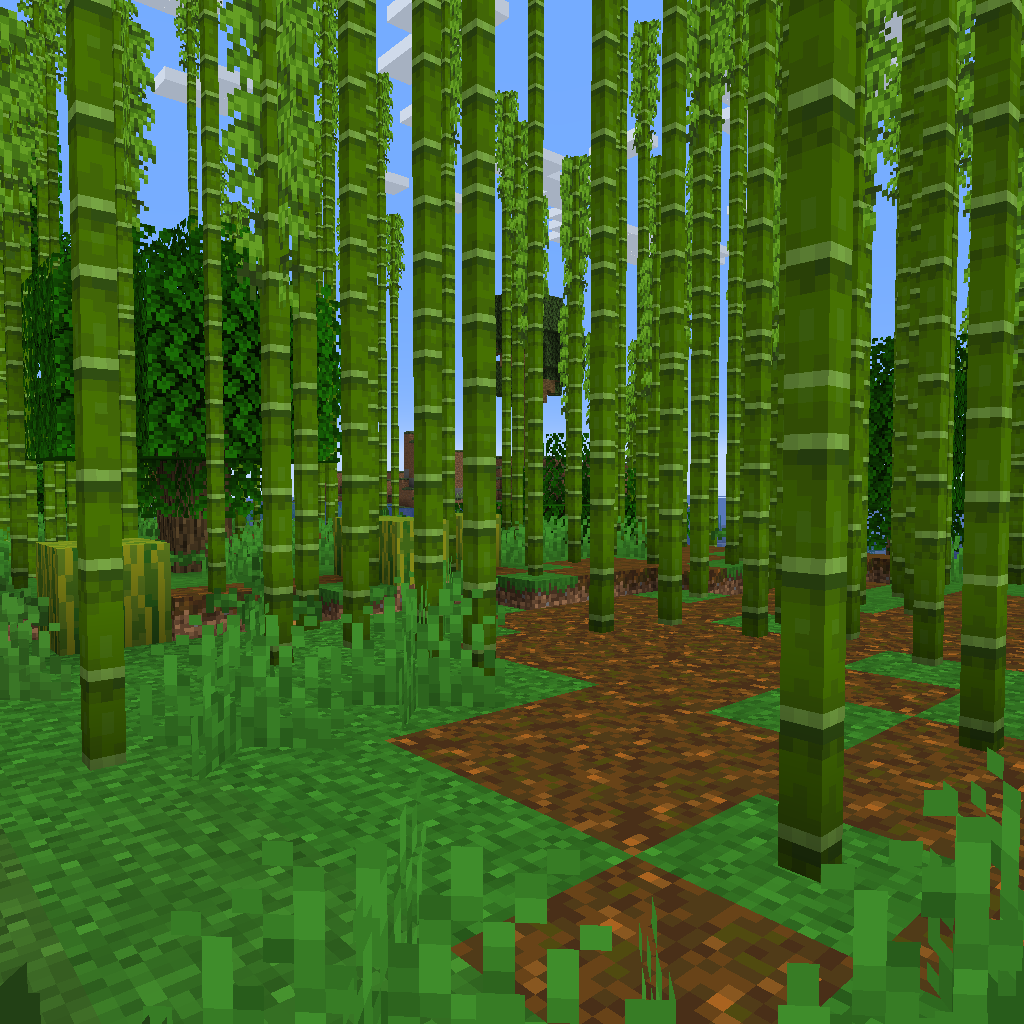
bamboo jungle with green grass